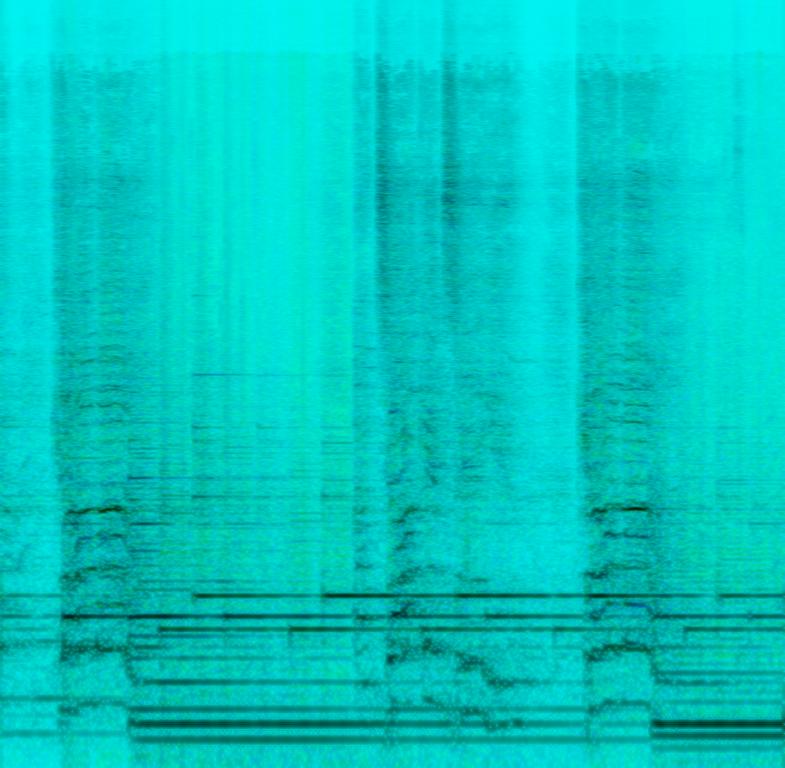
The low quality recording features a live performance that consists of harmonizing mixed vocals singing over distorted bass and arpeggiated synth keys melody. It sounds crushed, harsh and the stereo image is unbalanced since the sound is leaning towards the right channel of the stereo image. There are some crowd excitement sounds in the background.